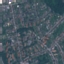
Land use / land cover class: Residential